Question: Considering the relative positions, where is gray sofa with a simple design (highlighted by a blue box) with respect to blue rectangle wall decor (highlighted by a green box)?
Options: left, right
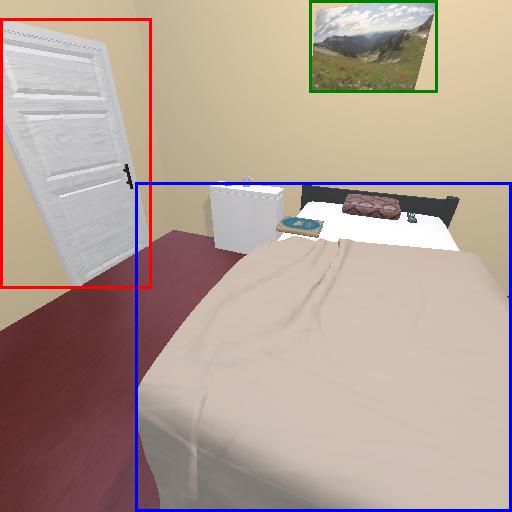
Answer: left